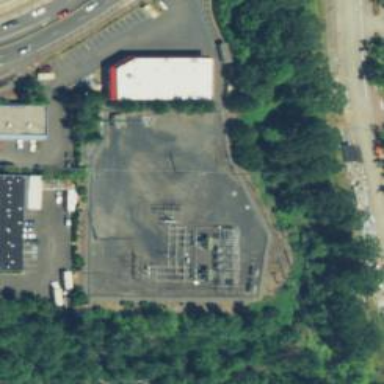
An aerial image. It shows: Fence enclosing minor distribution power substation.